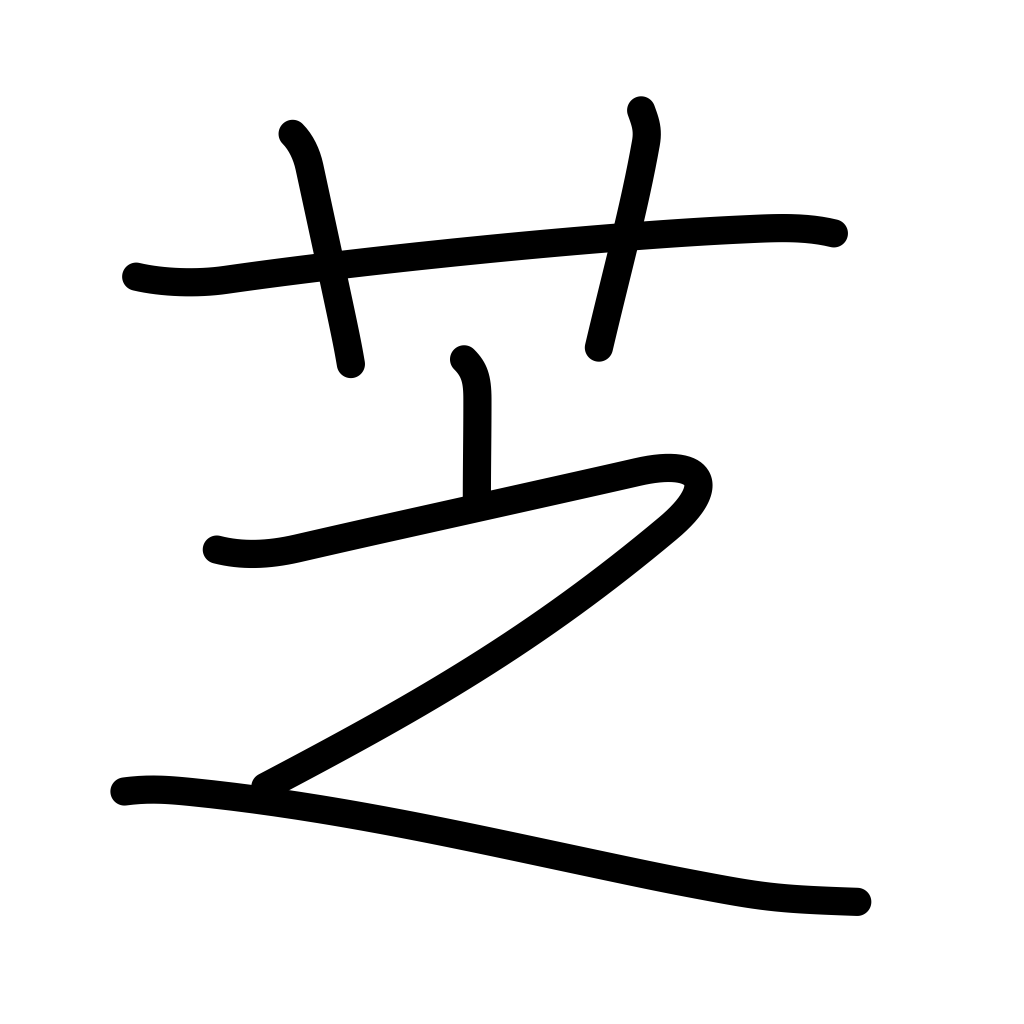
Meaning: turf, lawn